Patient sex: M
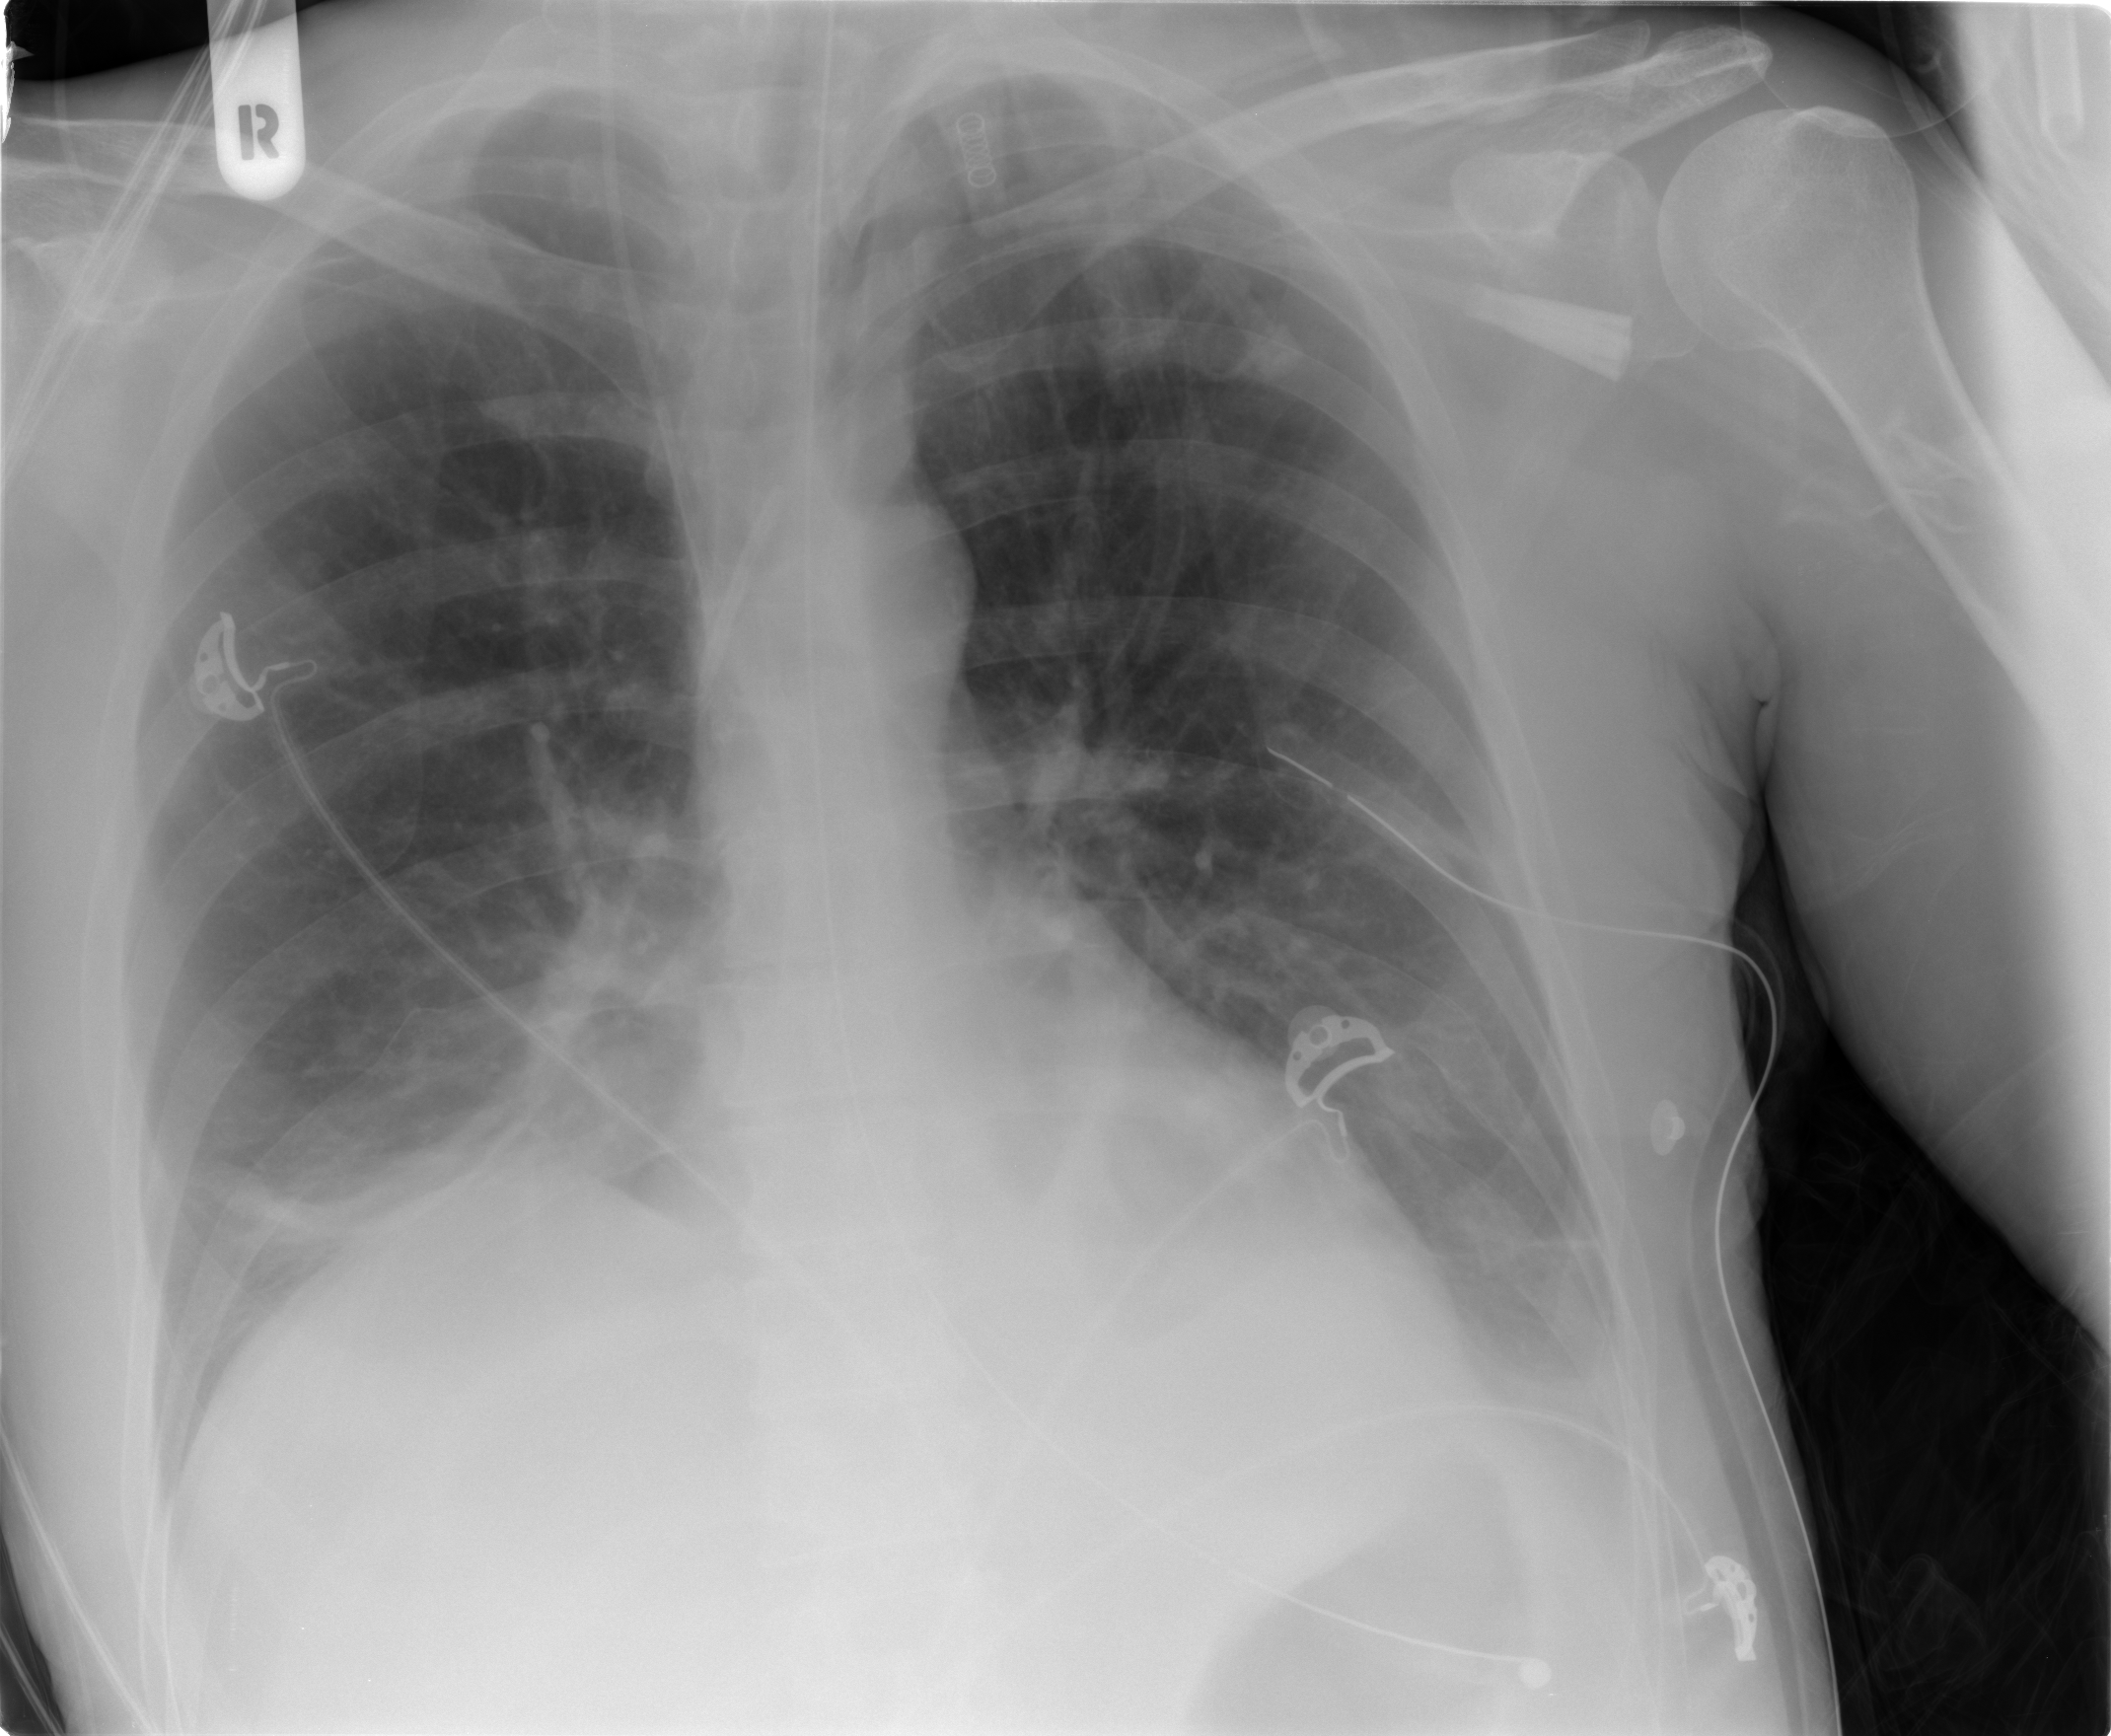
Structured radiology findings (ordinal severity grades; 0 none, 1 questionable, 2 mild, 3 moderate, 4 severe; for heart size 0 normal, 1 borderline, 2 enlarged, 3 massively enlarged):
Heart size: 0
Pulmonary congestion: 1
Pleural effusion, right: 1
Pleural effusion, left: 2
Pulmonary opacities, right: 0
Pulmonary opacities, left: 0
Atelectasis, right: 2
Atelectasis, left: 2